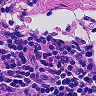
Metastatic tissue present: no